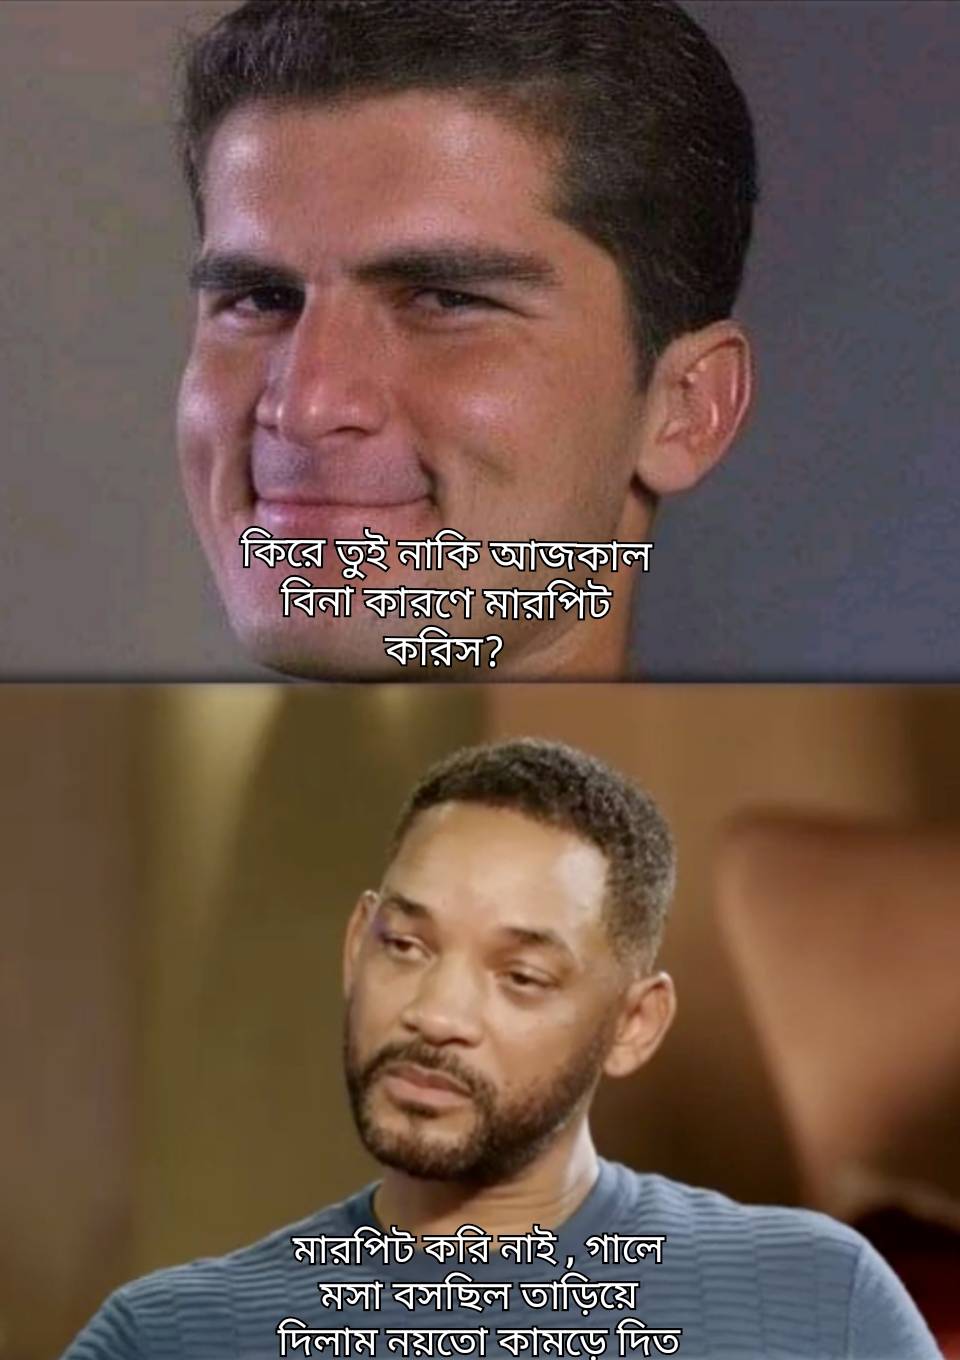
Caption: কিরে তুই নাকি আজকাল বিনা কারণে মারপিট করিস ?      মারপিট করি নাই, গালে মসা বসছিল তাড়িয়ে দিলাম নয়তো কামড়ে দিত
Label: non-hate